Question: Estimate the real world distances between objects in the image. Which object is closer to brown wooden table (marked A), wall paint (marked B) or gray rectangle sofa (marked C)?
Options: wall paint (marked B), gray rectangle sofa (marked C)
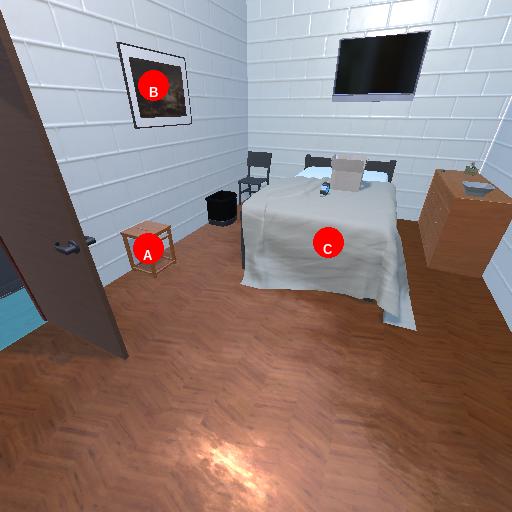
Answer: wall paint (marked B)